Question: How can scatter plots with alpha transparent, scale-less histograms can be made in R, like this figure?
looks like it's not made in ggplot2.
does anyone know what command is used?
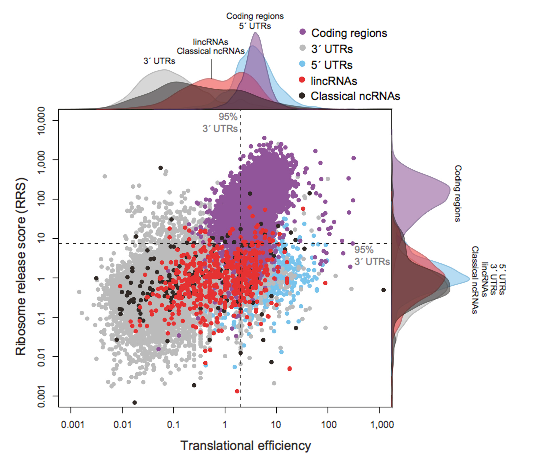
Answer: '''
library(ggplot2)
library(gridExtra)
set.seed(42)
DF <- data.frame(x=rnorm(100,mean=c(1,5)),y=rlnorm(100,meanlog=c(8,6)),group=1:2)
p1 <- ggplot(DF,aes(x=x,y=y,colour=factor(group))) + geom_point() +
scale_x_continuous(expand=c(0.02,0)) +
scale_y_continuous(expand=c(0.02,0)) +
theme_bw() +
theme(legend.position="none",plot.margin=unit(c(0,0,0,0),"points"))
theme0 <- function(...) theme( legend.position = "none",
panel.background = element_blank(),
panel.grid.major = element_blank(),
panel.grid.minor = element_blank(),
panel.margin = unit(0,"null"),
axis.ticks = element_blank(),
axis.text.x = element_blank(),
axis.text.y = element_blank(),
axis.title.x = element_blank(),
axis.title.y = element_blank(),
axis.ticks.length = unit(0,"null"),
axis.ticks.margin = unit(0,"null"),
panel.border=element_rect(color=NA),...)
p2 <- ggplot(DF,aes(x=x,colour=factor(group),fill=factor(group))) +
geom_density(alpha=0.5) +
scale_x_continuous(breaks=NULL,expand=c(0.02,0)) +
scale_y_continuous(breaks=NULL,expand=c(0.02,0)) +
theme_bw() +
theme0(plot.margin = unit(c(1,0,0,2.2),"lines"))
p3 <- ggplot(DF,aes(x=y,colour=factor(group),fill=factor(group))) +
geom_density(alpha=0.5) +
coord_flip() +
scale_x_continuous(labels = NULL,breaks=NULL,expand=c(0.02,0)) +
scale_y_continuous(labels = NULL,breaks=NULL,expand=c(0.02,0)) +
theme_bw() +
theme0(plot.margin = unit(c(0,1,1.2,0),"lines"))
grid.arrange(arrangeGrob(p2,ncol=2,widths=c(3,1)),
arrangeGrob(p1,p3,ncol=2,widths=c(3,1)),
heights=c(1,3))
'''

# Edit:
I couldn't find out what causes the space below the densities geoms. You can fiddle with the plot margins to avoid it, but I don't really like that.
'''
p2 <- ggplot(DF,aes(x=x,colour=factor(group),fill=factor(group))) +
geom_density(alpha=0.5) +
scale_x_continuous(breaks=NULL,expand=c(0.02,0)) +
scale_y_continuous(breaks=NULL,expand=c(0.00,0)) +
theme_bw() +
theme0(plot.margin = unit(c(1,0,-0.48,2.2),"lines"))
p3 <- ggplot(DF,aes(x=y,colour=factor(group),fill=factor(group))) +
geom_density(alpha=0.5) +
coord_flip() +
scale_x_continuous(labels = NULL,breaks=NULL,expand=c(0.02,0)) +
scale_y_continuous(labels = NULL,breaks=NULL,expand=c(0.00,0)) +
theme_bw() +
theme0(plot.margin = unit(c(0,1,1.2,-0.48),"lines"))
'''